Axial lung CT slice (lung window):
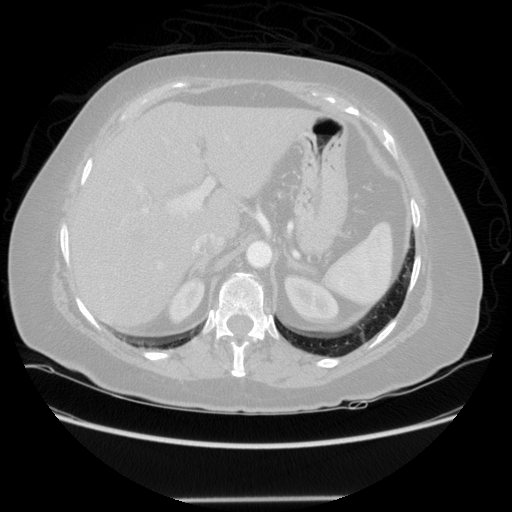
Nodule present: no